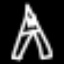
Label: The Eiffel Tower